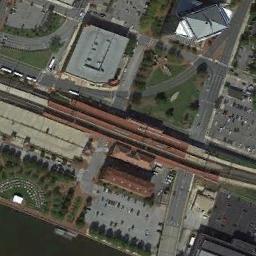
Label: railway_station